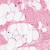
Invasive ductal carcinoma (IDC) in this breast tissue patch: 0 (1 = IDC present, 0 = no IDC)